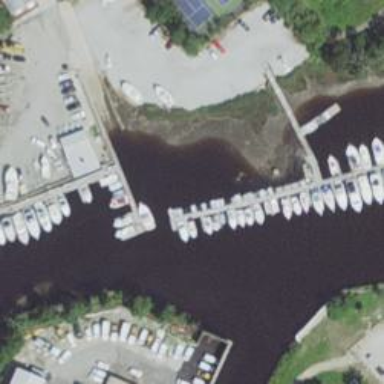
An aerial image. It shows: Footway leading to pier with mooring facilities.